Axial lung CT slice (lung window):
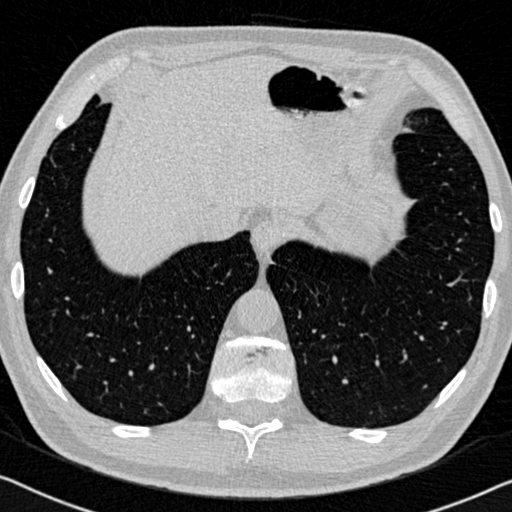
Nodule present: no